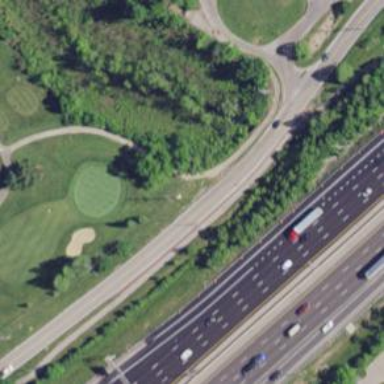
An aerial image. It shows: Path designated for golf carts.